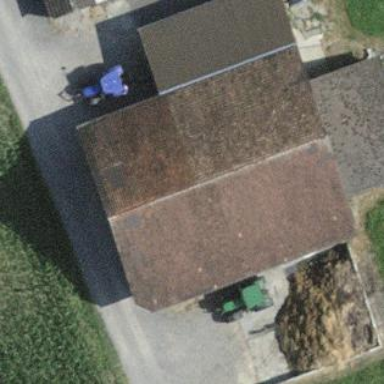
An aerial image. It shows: Farmyard area.